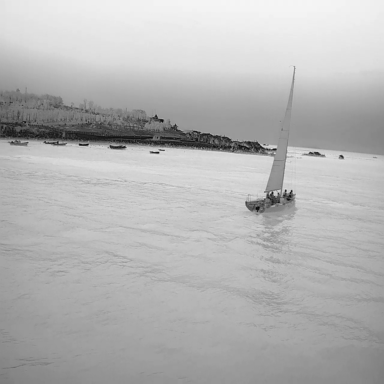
There is a sailboat in the infrared image.